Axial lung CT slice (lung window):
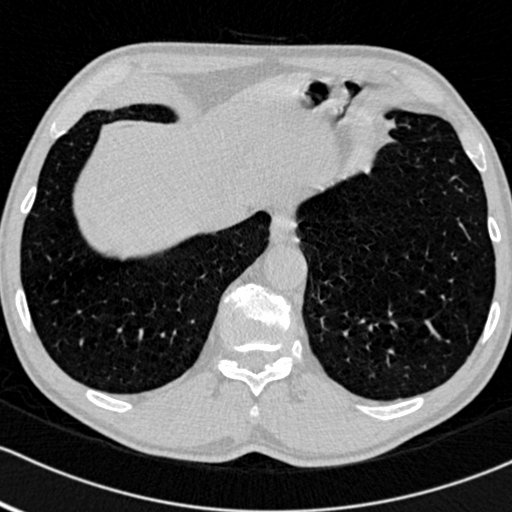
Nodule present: no